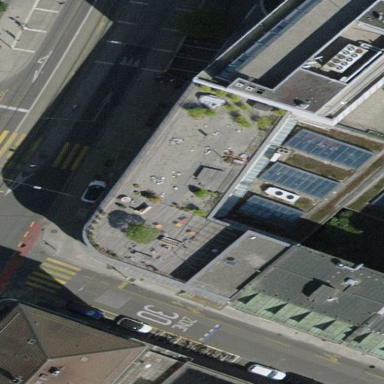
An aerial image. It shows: Building.